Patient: sex M, age 54
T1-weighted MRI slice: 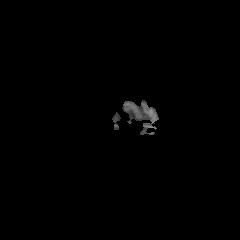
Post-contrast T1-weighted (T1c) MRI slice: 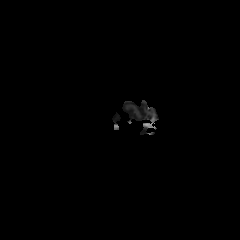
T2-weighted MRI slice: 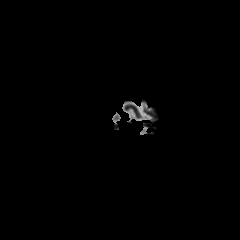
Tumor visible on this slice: no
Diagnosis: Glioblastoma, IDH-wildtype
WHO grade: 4